Question: I know that this question is not directly a programming question, but since this question is tied to XCode there may be some folks that can help me on this one.
I'm looking for the ui element (button, nssegmented control or alike) that is displayed in the native MKMapView for Cocoa Apps.
I tried all different buttons and the NSSegmentedControls, but I couldn't match the display of those buttons added to the MKMapView. Since they are added at runtime (and not visible in the Interface Builder) I don't know how to identify them. Does anyone know how I can achieve a representation of my buttons that is similar to those two?

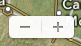
Answer: That's a custom control. You can find the images it uses here:
'''
/System/Library/Frameworks/MapKit.framework/Versions/A/Resources/zoom-minus.tiff
/System/Library/Frameworks/MapKit.framework/Versions/A/Resources/zoom-plus.tiff
/System/Library/Frameworks/MapKit.framework/Versions/A/Resources/zoomControl.tiff
/System/Library/Frameworks/MapKit.framework/Versions/A/Resources/zoomControlMinus.tiff
/System/Library/Frameworks/MapKit.framework/Versions/A/Resources/zoomControlPlus.tiff
'''
You'd need to implement a custom 'NSView' or 'NSControl' and use those resources if you wanted a duplicate control.